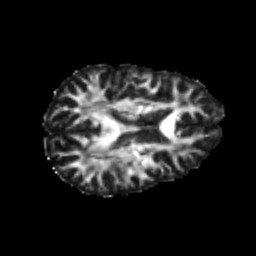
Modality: FA
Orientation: axial
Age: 26
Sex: male
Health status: healthy
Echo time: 0.074 s